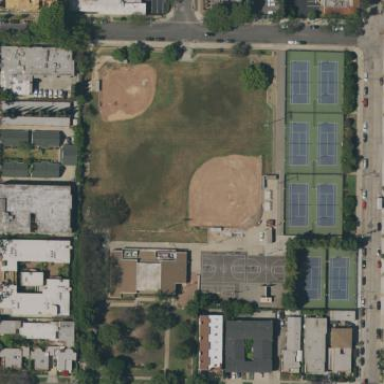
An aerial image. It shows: Baseball pitch for leisure land.